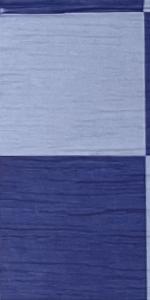
Label: Empty